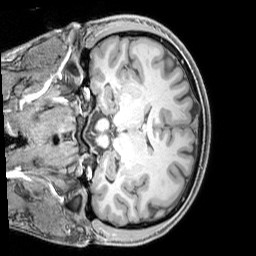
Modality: T1w
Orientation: coronal
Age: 21
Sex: male
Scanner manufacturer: siemens
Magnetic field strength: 3 T
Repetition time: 2.3 s
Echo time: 0.00226 s